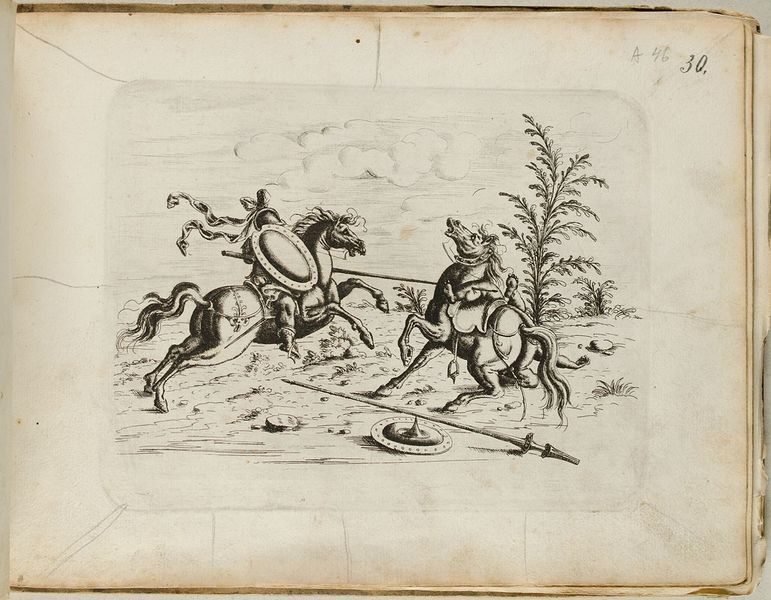
Titel: Reiterduell, Blatt aus dem 'Neuw Grotteßken Buch'
Künstler: Christoph Jamnitzer
Standort: Hamburg
Institution: Museum für Kunst und Gewerbe Hamburg
Schlagwörter: baum, kampf, pflanze, pferd, reiter, reiten, schweif, papier, grafik, graphik, lanze, ornamente, fotografie, photographie, schild, druckgraphik, druckgrafik, radierung, helm, ritter, pike, bänder, wasserzeichen, schutzschild, reiterbildnis, turnier, knorpelwerk, reproduktionen, druckerzeugnisse, ornamentstich, vorlageblätter